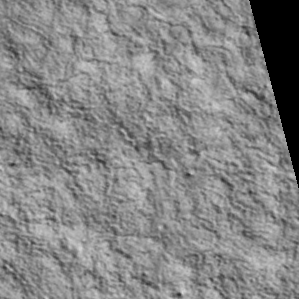
Label: non_frost